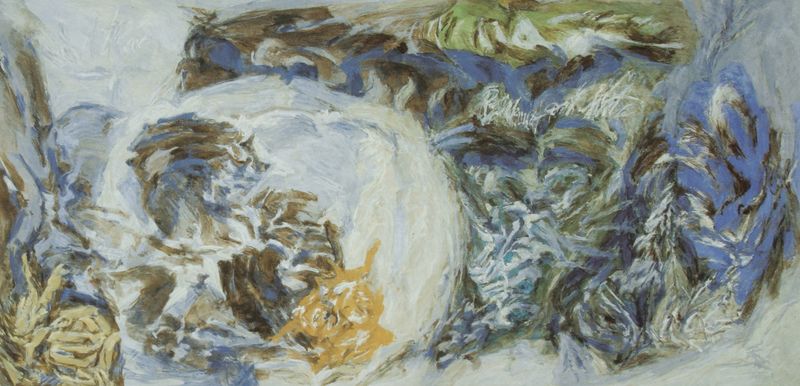
Titel: Noli turbare circulos meos
Künstler: Hann Trier
Institution: Im Besitz des Künstlers
Schlagwörter: blau, dunkel, wasser, weiß, gelb, grün, ocker, bewegung, blume, blumen, braun, grau, hell, pastell, blüte, blüten, rose, rosen, beige, muster, schädel, welle, abstrakt, farben, modern, formen, hellgrün, abstraktion, wei, wirbel, durcheinander, pinselstrich, schemenhaft, strudel, snow, fresko, lindgrün, schemen, blumig, gewusel, deckenbild, keeffe, umgeben, hann trier, o'eeffe, abstoßen, driften, fädig, greeting card image